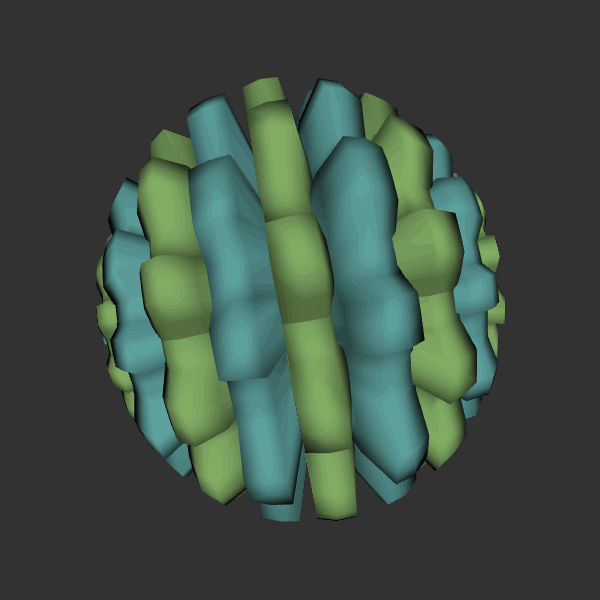
Background: dark